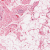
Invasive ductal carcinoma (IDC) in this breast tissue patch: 0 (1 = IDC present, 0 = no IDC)